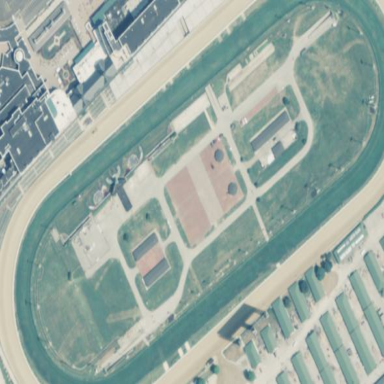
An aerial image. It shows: Dirt track used for horse racing on leisure land.